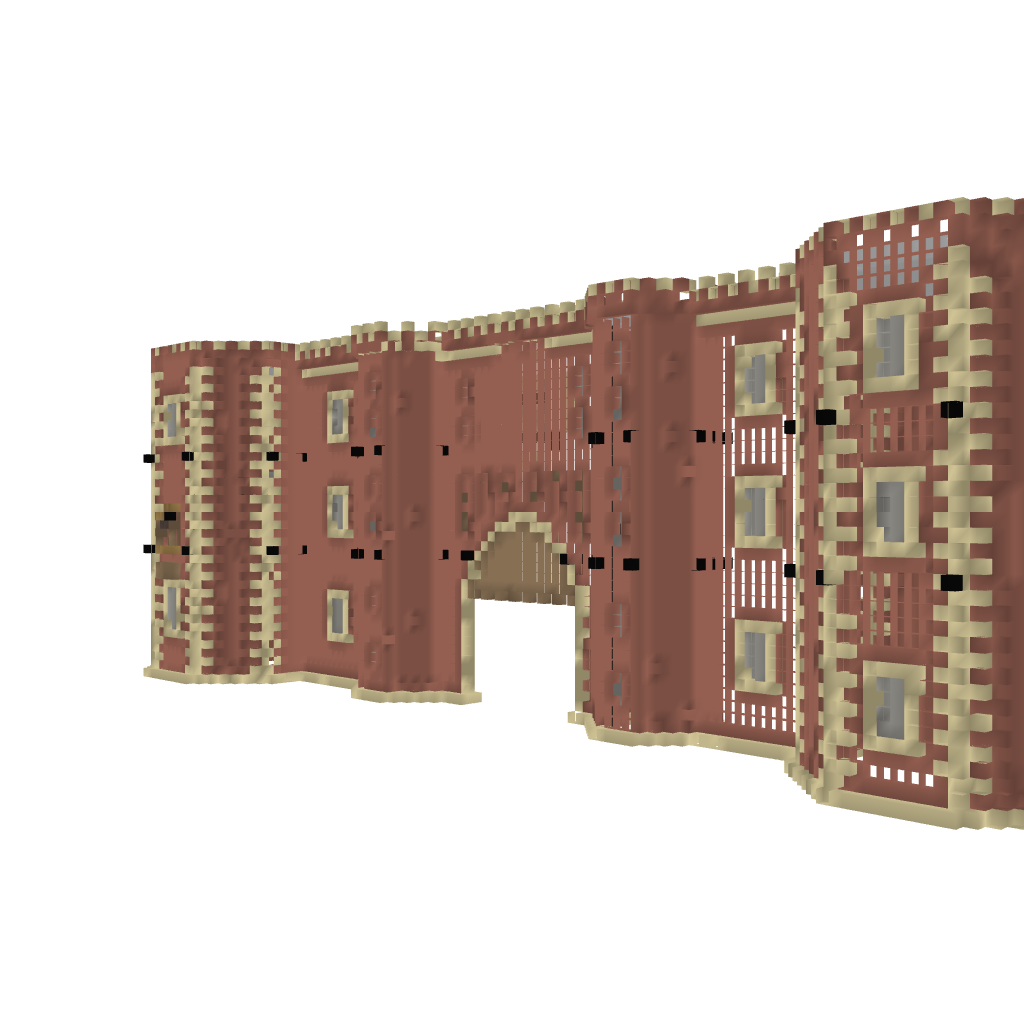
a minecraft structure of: Tudor Gatehouse